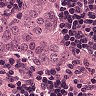
Metastatic tissue present: yes